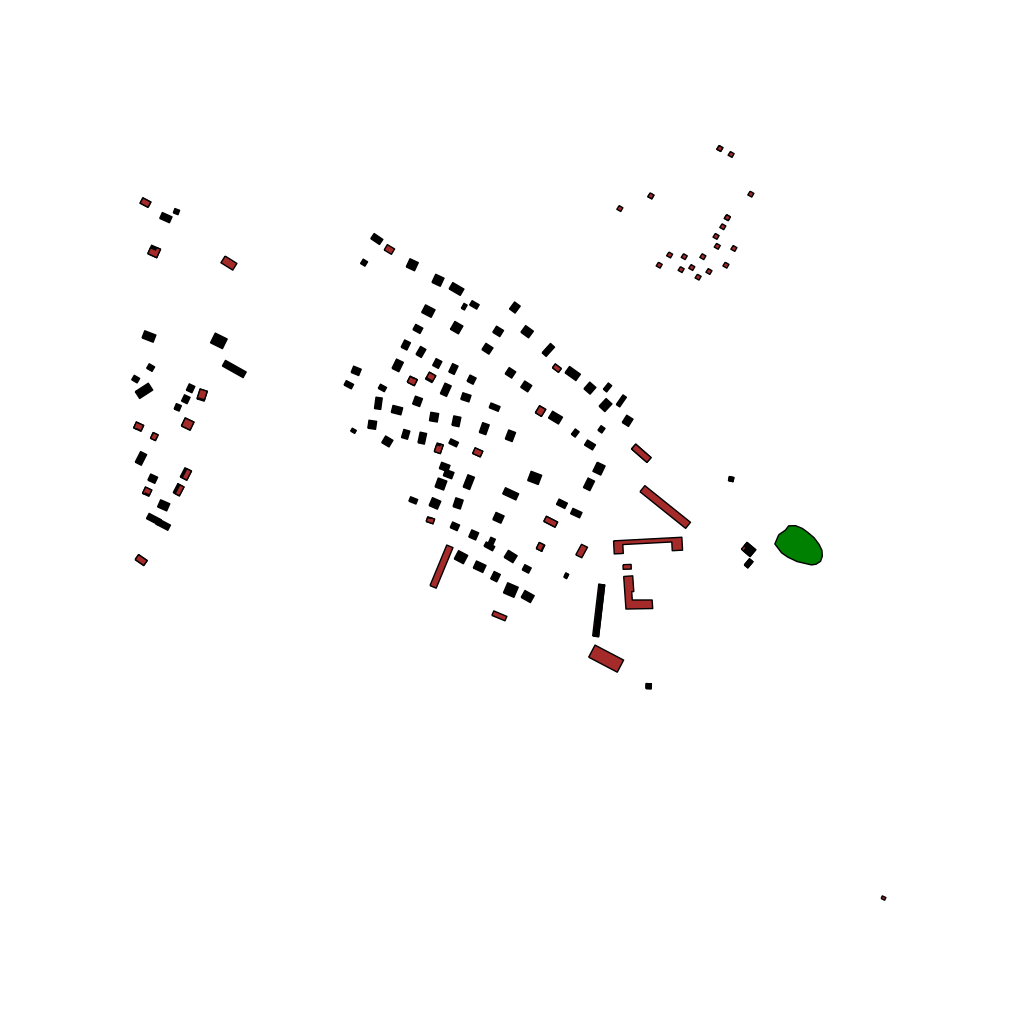
Tags: overhead vector_map, agriculture, recreation, residential, special, individual_rise, low_rise, density_2, Building, Facility, Park, 1.0 km²